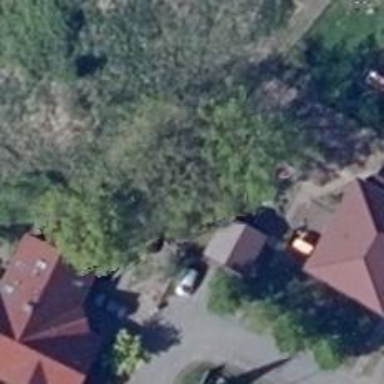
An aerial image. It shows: Deciduous broadleaved tree.